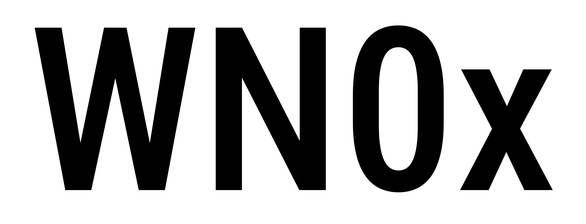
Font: Roboto_Condensed_Medium